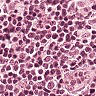
Metastatic tissue present: no